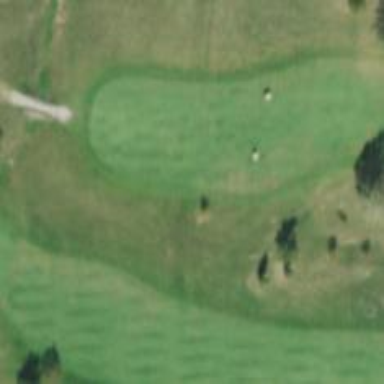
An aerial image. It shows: Golf hole.